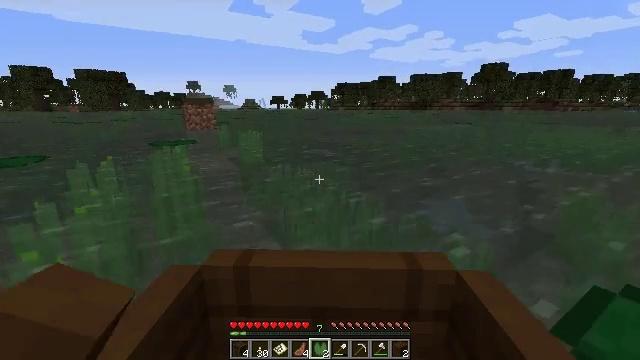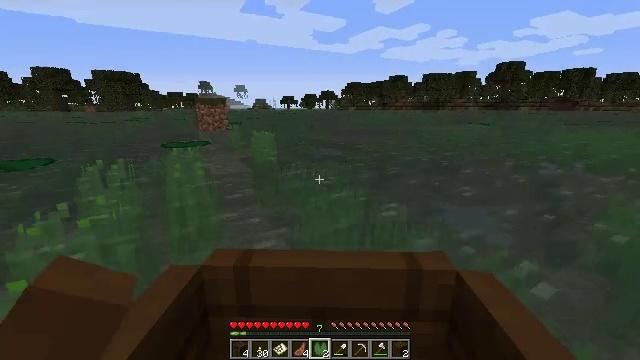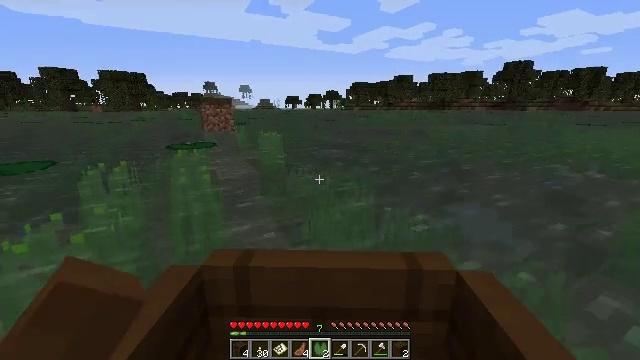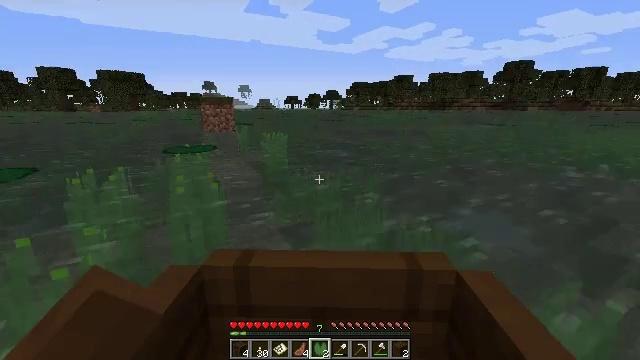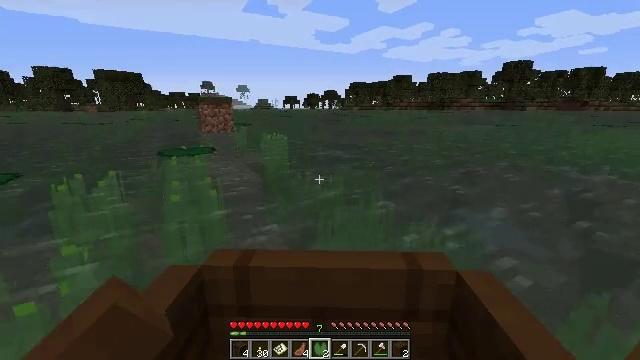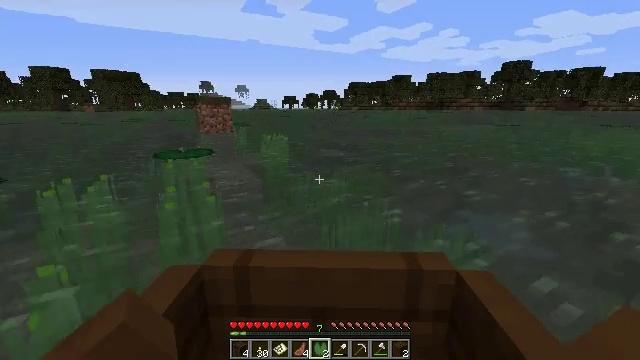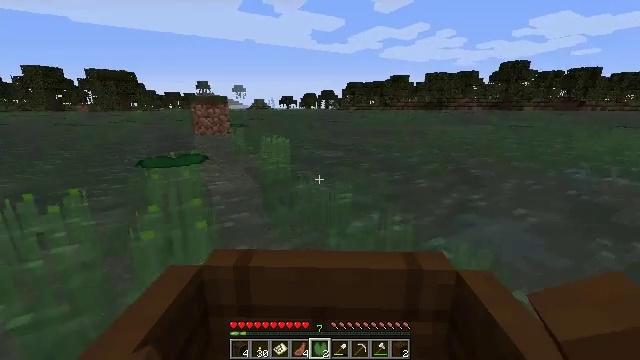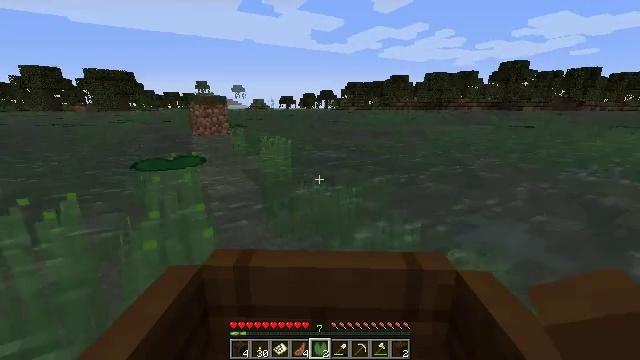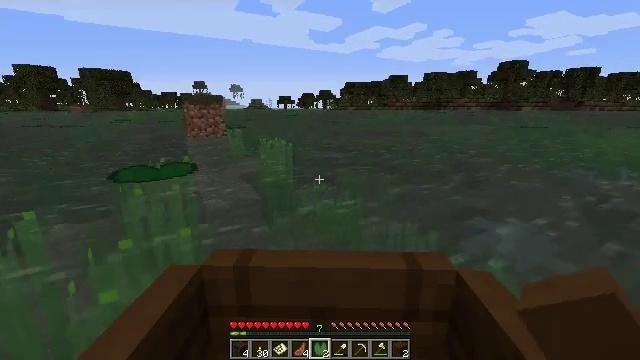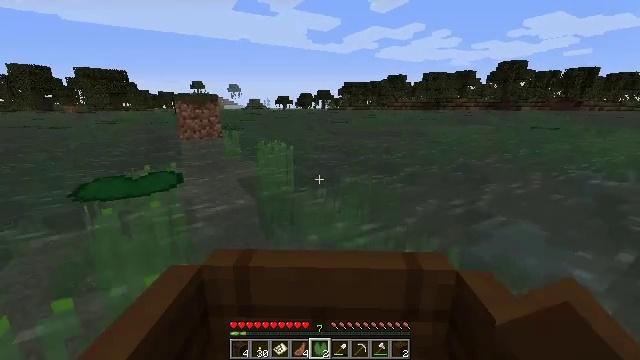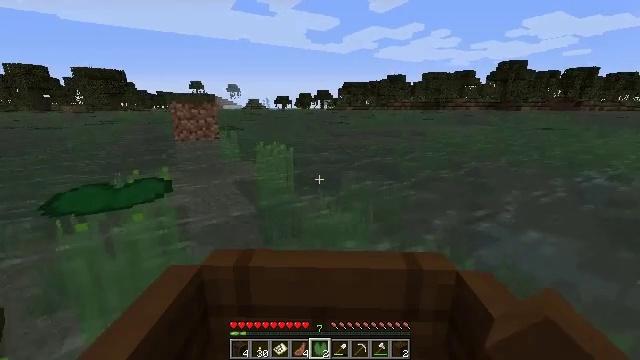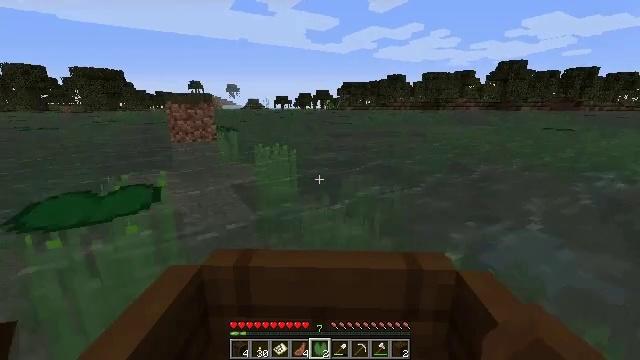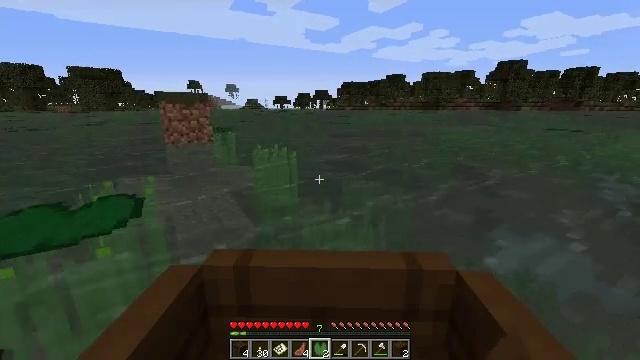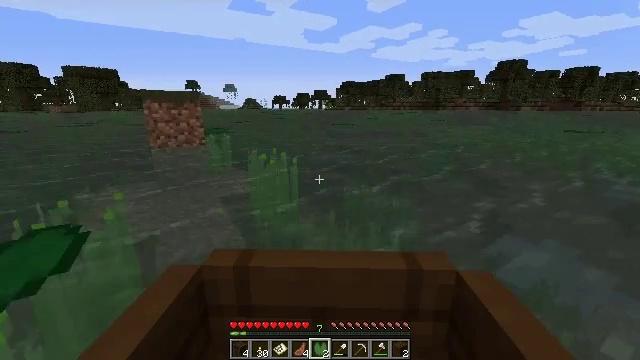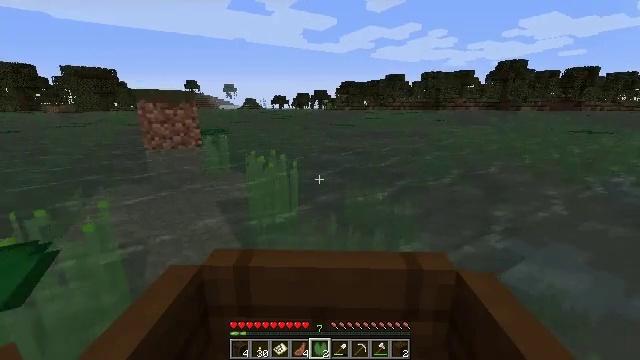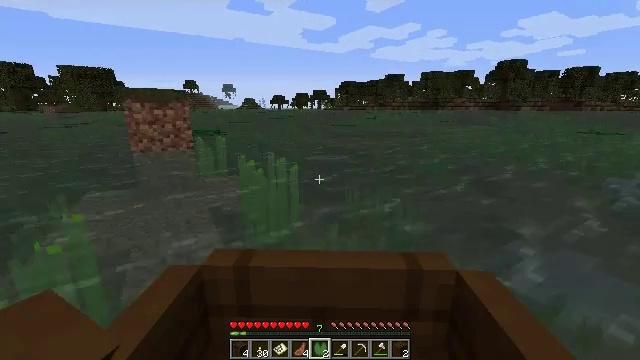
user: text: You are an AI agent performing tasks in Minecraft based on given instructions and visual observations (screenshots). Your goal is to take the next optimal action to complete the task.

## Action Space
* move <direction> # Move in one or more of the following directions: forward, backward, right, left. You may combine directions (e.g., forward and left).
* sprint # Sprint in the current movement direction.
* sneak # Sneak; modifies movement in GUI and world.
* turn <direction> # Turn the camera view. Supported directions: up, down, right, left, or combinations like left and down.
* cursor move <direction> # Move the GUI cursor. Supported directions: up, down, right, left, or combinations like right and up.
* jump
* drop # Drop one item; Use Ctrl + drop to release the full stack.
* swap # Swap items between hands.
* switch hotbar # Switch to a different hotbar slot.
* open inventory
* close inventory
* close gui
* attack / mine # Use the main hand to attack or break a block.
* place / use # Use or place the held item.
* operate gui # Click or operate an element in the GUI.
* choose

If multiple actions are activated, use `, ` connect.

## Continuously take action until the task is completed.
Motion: motion action
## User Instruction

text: Collect sugar cane near water sources.
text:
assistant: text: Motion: move forward and move right
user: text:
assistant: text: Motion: move forward and move right
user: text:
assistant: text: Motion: move forward
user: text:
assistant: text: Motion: move forward
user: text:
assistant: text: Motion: move forward
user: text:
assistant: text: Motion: move forward
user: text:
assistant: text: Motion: move forward
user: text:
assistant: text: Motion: move forward
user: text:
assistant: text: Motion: move forward
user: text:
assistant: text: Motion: move forward
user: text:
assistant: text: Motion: move forward
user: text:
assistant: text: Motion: move forward
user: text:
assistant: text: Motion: move forward
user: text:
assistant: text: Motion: move forward
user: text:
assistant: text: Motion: move forward
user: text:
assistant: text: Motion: move forward
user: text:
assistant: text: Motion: move forward
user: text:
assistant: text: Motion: move forward
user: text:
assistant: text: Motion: move forward
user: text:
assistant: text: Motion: move forward
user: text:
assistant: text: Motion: move forward
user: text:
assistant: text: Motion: move forward
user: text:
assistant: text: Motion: move forward
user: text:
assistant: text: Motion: move forward
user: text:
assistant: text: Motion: move forward
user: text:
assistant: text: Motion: move forward
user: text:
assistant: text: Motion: move forward
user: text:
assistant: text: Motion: move forward
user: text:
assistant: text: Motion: move forward and move left
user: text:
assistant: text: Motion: move forward and move left, turn left